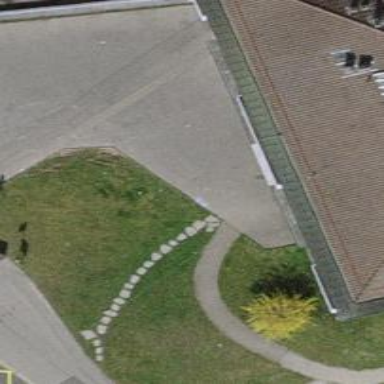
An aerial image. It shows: Footway along the road.